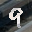
Label: 9